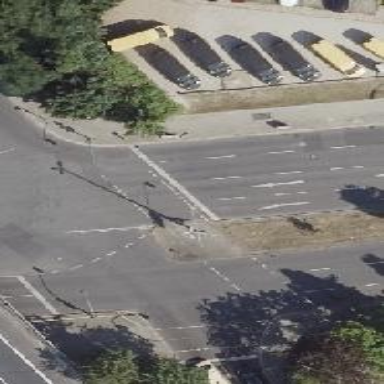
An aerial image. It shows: Asphalt tertiary road with lane markings. It is dual carriageway.